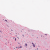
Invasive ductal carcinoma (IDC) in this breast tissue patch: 1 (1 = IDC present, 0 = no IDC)